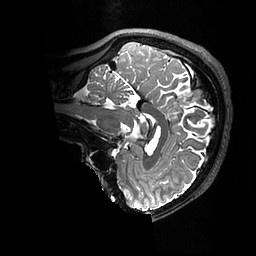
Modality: T2w
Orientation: sagittal
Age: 24
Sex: male
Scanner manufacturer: ge
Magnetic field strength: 3 T
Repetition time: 3.202 s
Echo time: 0.0665 s